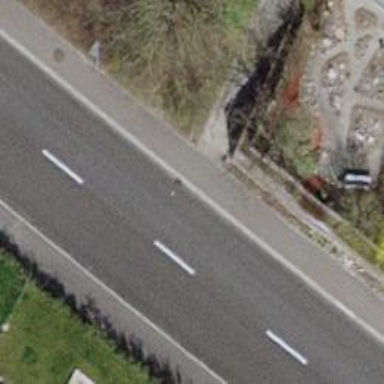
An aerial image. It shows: Road with steps.